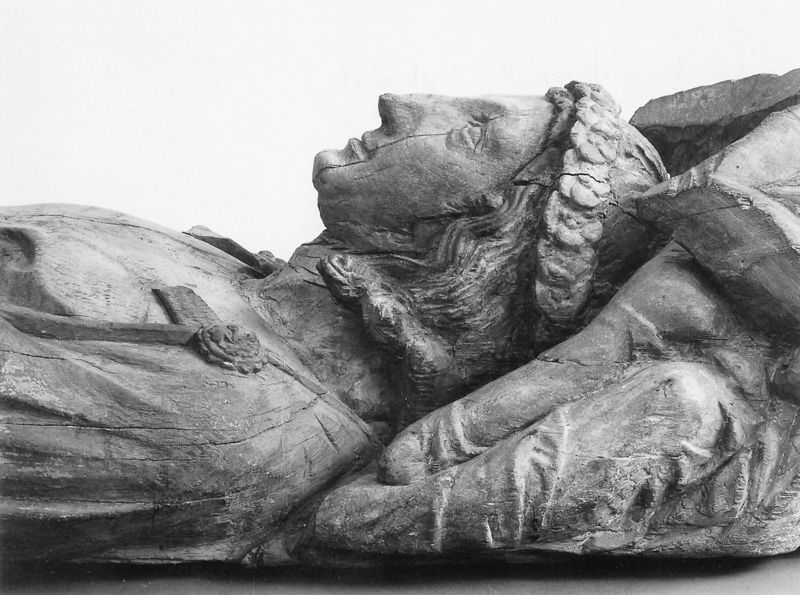
Titel: Grabfigur Heinrichs III. von Sayn
Standort: Herstellungsort: Koblenz (EU - D - RP); Herstellungsort: (D Mittelrhein) (EU - D - Mittelrhein)
Schlagwörter: hand, kopf, mann, blume, holz, marmor, mund, nase, profil, mütze, augen, gesicht, stein, tod, tot, auge, figur, gewand, haare, mantel, brosche, locken, skulptur, liegen, schlafen, kissen, detail, büste, liegend, foto, antike, kranz, rom, schnitzerei, sarg, rosette, christus, grab, blumenkranz, liegt, christi, grabmal, ägypten, detaul, skluptur, fibel, fibeln, liegefigur, chriti, büse, 13. jahrhundert, tasselschnur